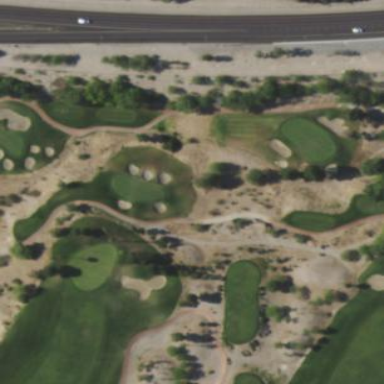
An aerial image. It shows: Rough area on grassy golf course.